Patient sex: F
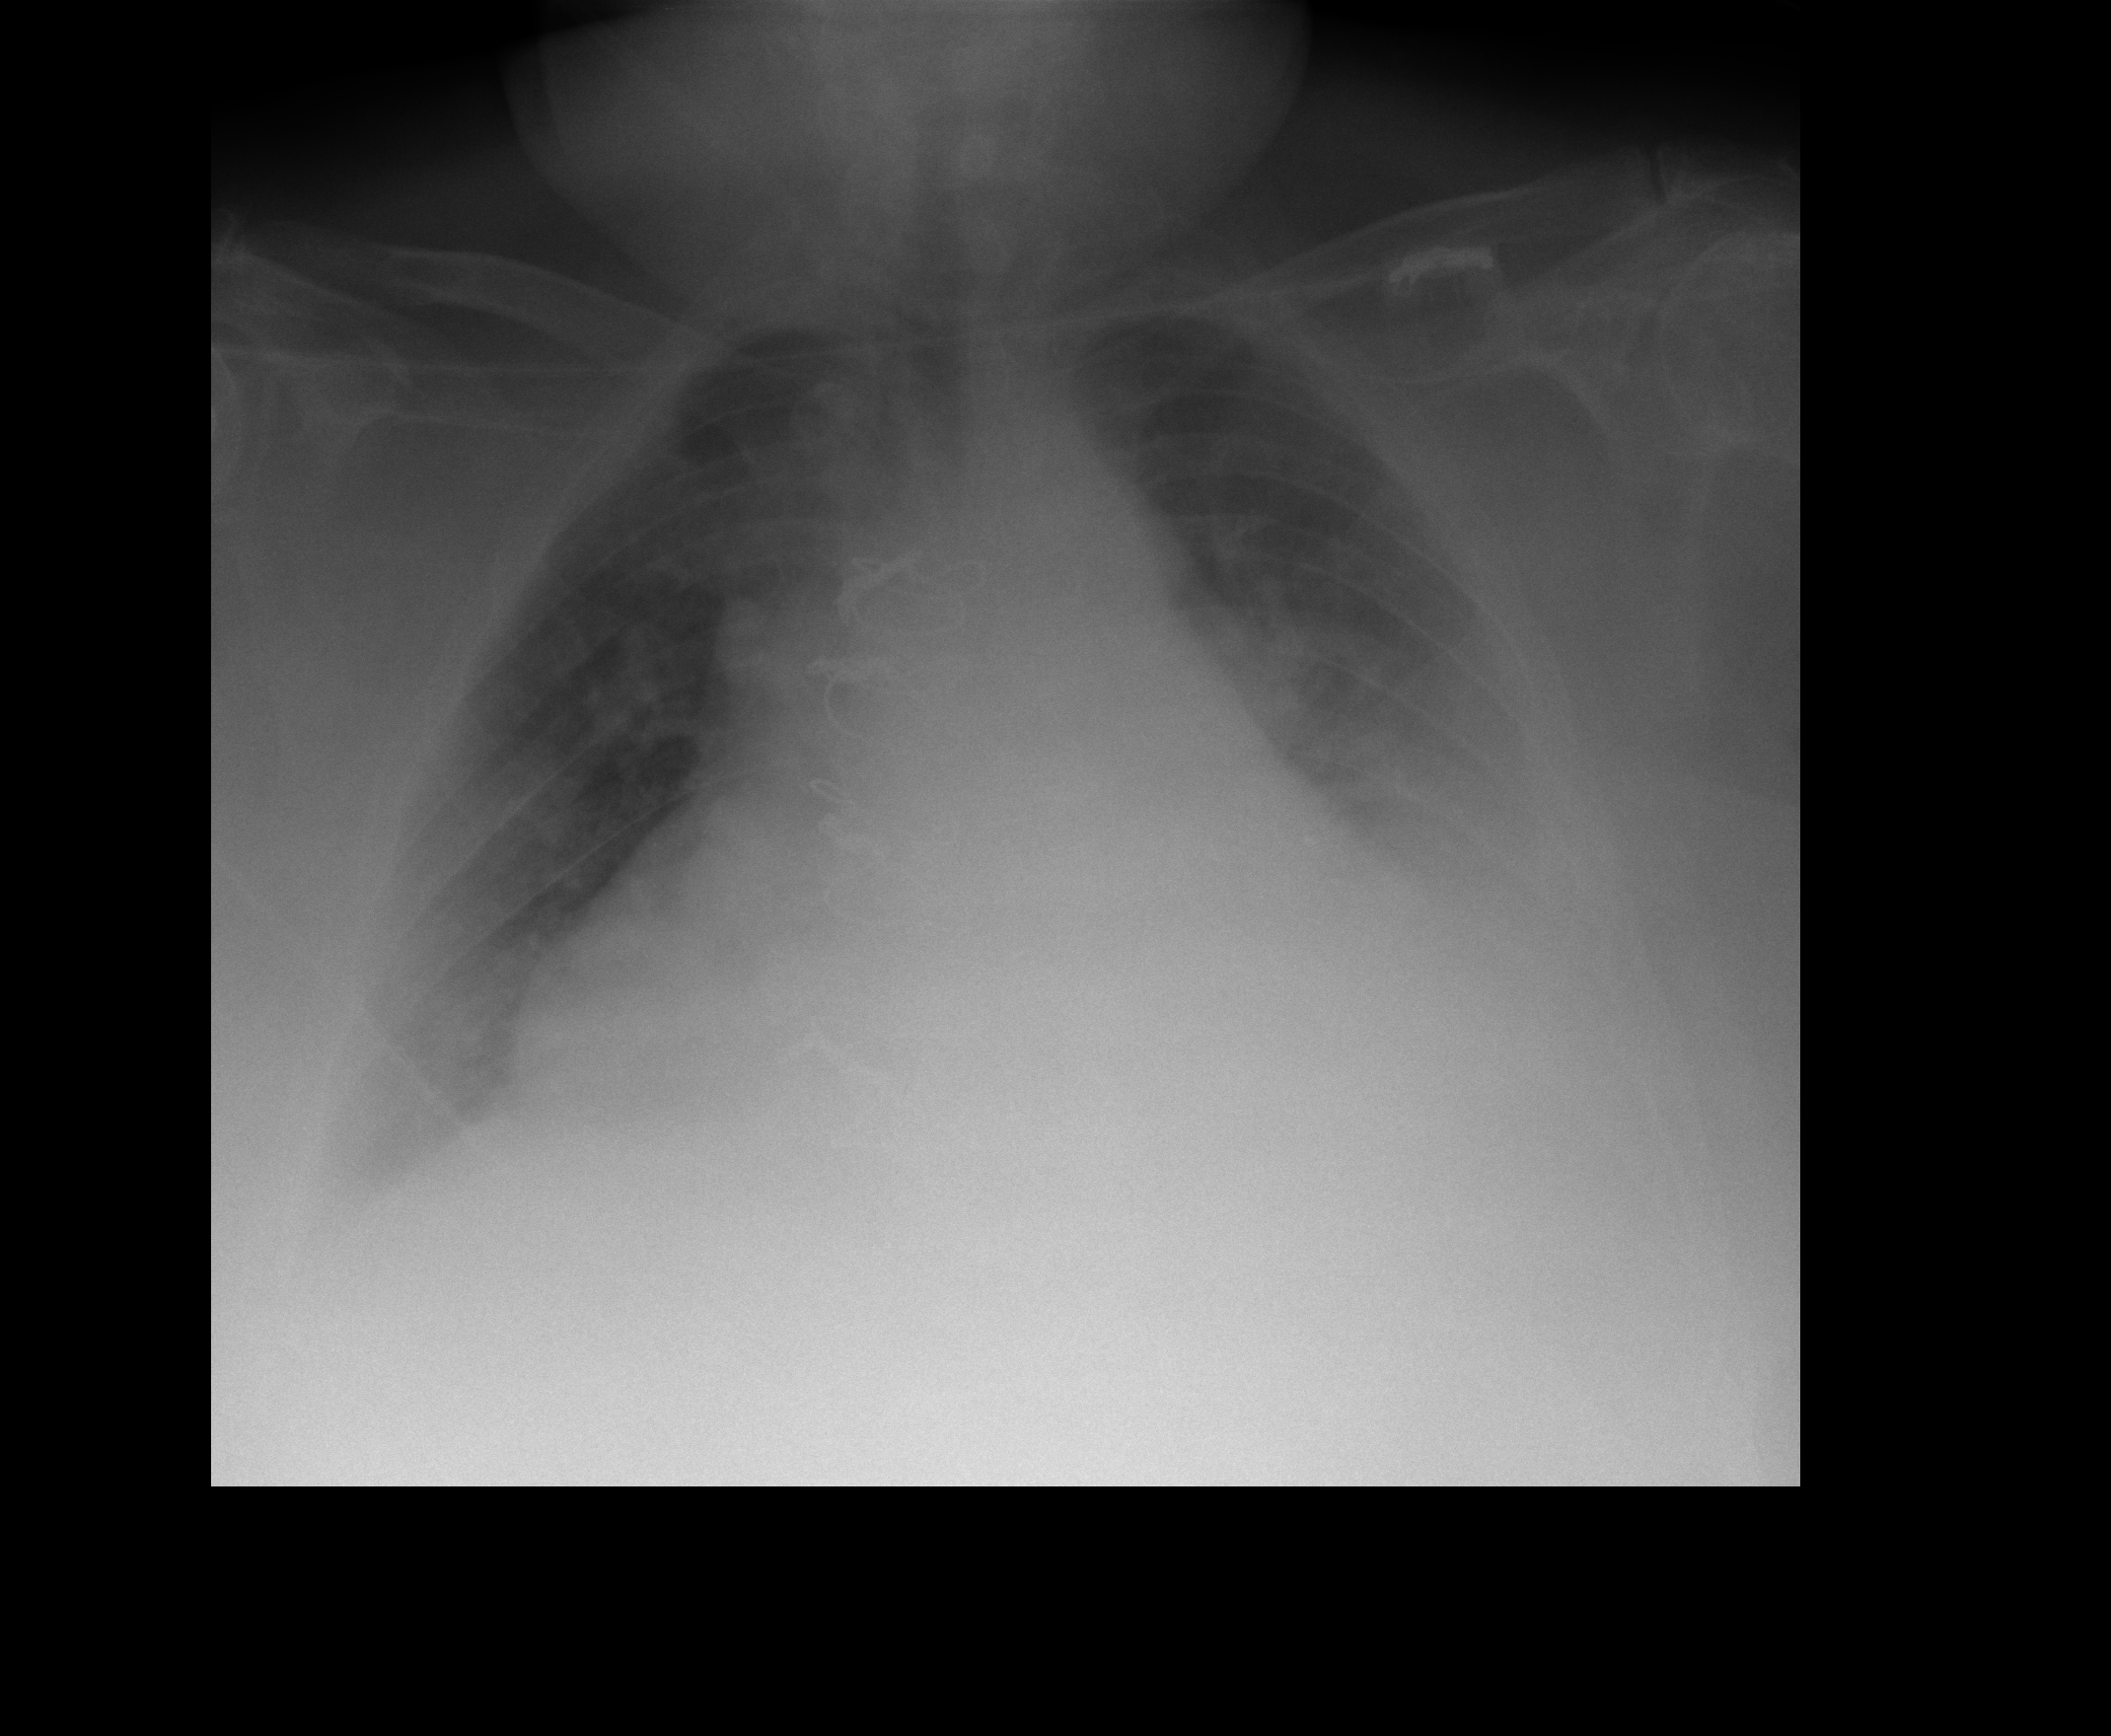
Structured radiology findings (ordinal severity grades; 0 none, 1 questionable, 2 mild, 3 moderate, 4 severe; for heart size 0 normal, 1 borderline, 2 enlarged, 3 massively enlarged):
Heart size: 3
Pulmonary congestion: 3
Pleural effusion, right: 1
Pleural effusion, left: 2
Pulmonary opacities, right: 1
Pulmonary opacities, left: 2
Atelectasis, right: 2
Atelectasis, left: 3